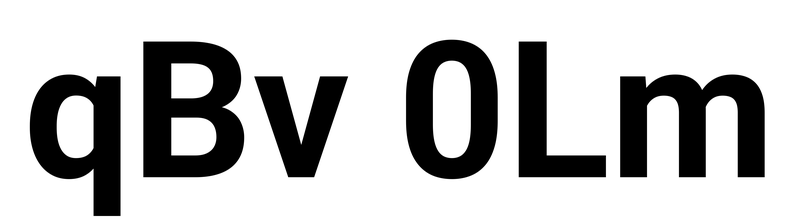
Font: Roboto_Bold